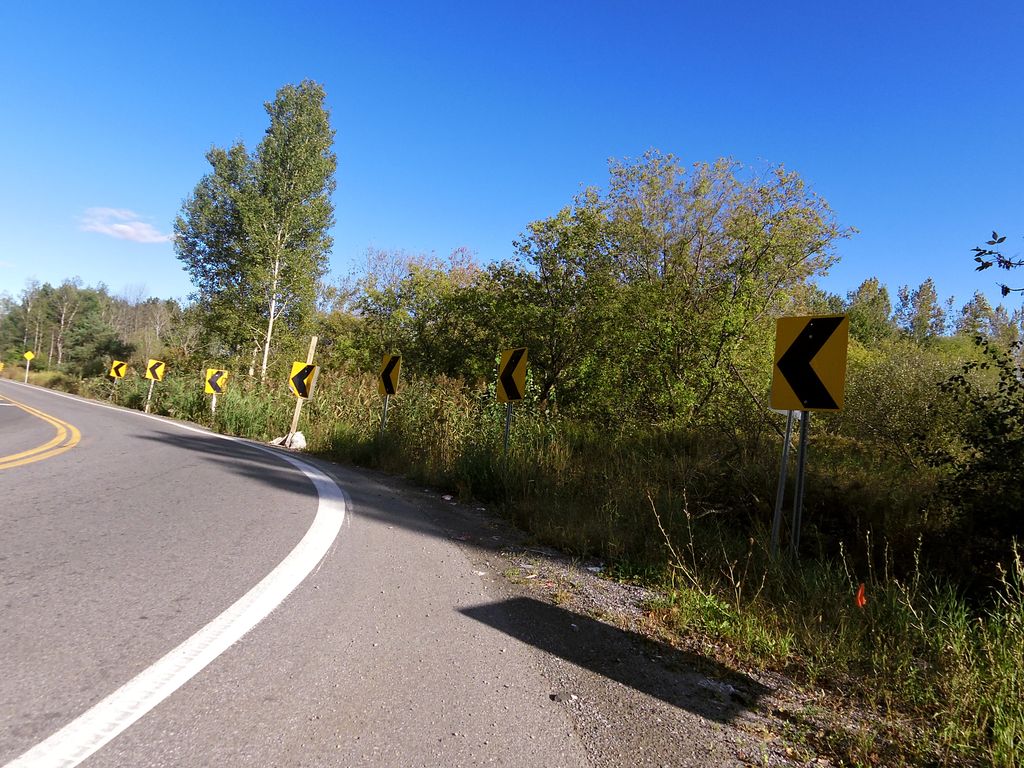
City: ottawa-gatineau